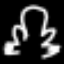
Label: frog